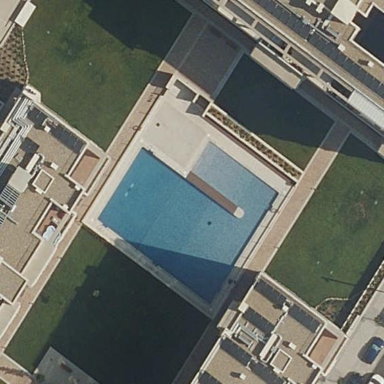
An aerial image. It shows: Swimming pool area designated for leisure and sports activities.